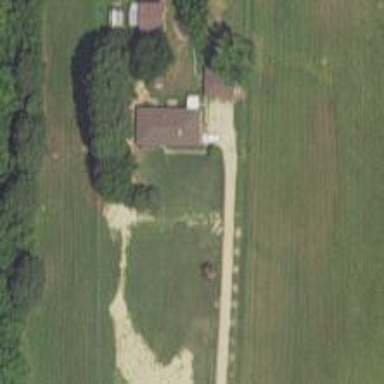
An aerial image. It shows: Driveway leading to service road.